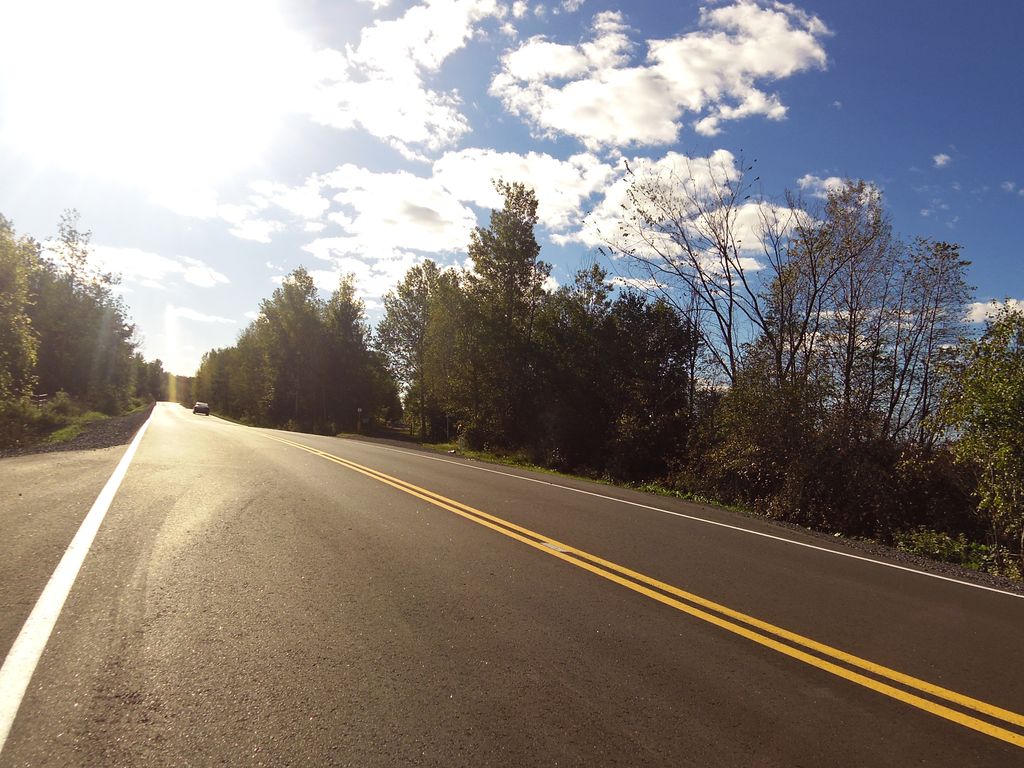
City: ottawa-gatineau